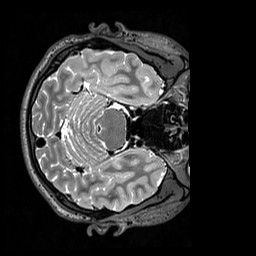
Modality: T2w
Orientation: axial
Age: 25
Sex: male
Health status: healthy
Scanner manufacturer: siemens
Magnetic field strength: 3 T
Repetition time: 3.2 s
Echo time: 0.568 s